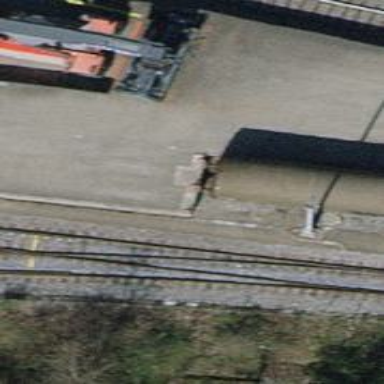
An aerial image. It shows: Railway buffer stop.